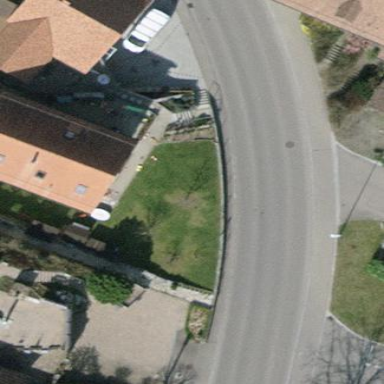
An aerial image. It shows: Detached building with tiled roof.